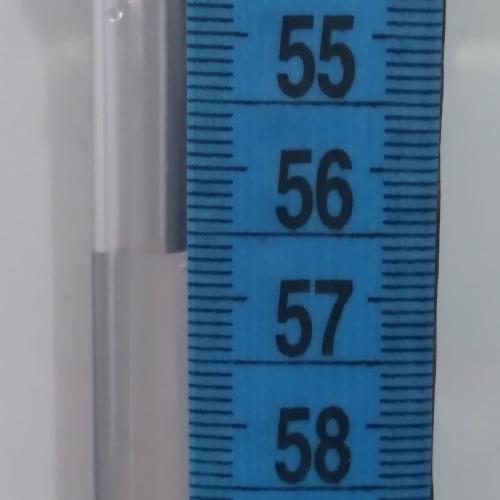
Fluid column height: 56.7 cm